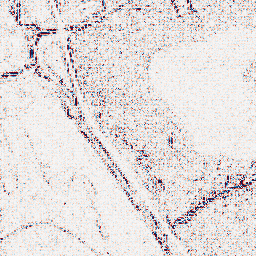
Category: wavelet
Decomposition family: wavelet_reverse_biorthogonal
Decomposition parameters: wavelet: rbio1.3
level: 1
Upsampling method: bilinear
Upsampling parameters: scale: 4
Upsampling scale: 4